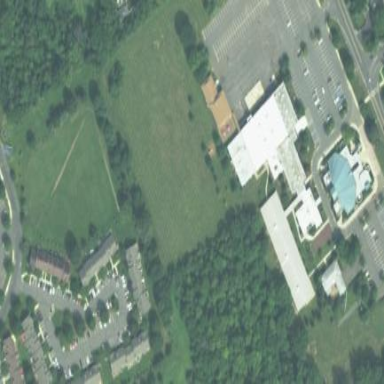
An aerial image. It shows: School.